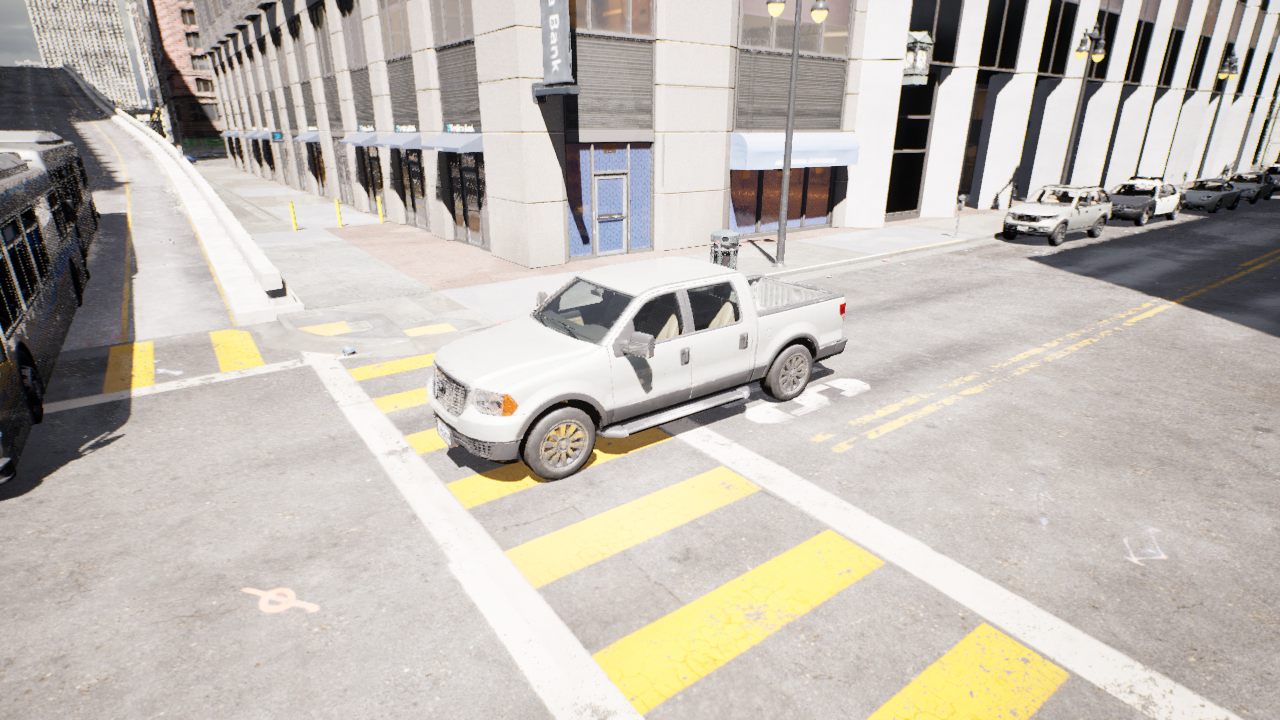
Venue: residential
Lighting: clear day
Vehicle rig: pickup